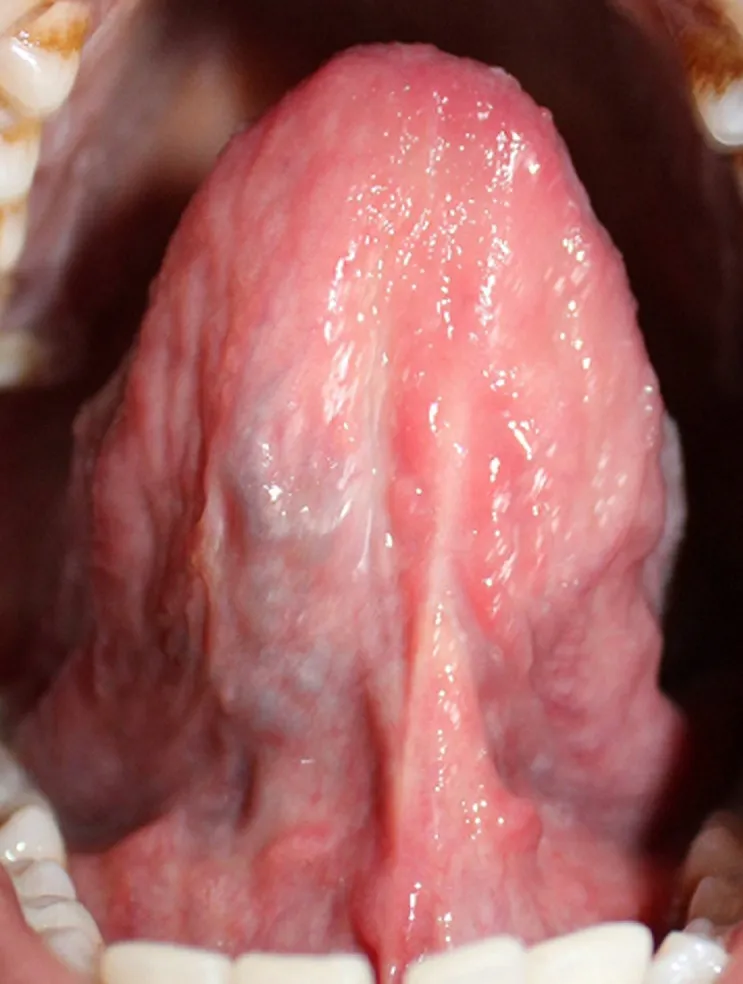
postoperative intra-oral view showing complete healing.
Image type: pathology (fish)